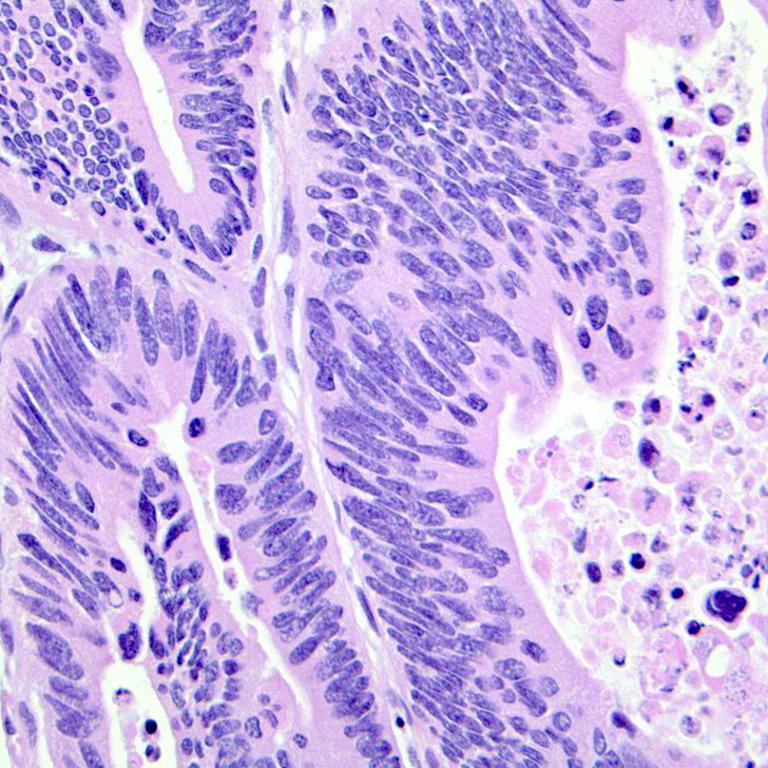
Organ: colon
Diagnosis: adenocarcinomas